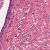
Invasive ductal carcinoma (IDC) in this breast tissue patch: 0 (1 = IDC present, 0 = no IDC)